Interaction volume radius: 5 \u00c5
Interaction volume height: 20 \u00c5
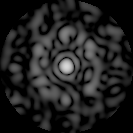
Disorder parameter: 0.7257